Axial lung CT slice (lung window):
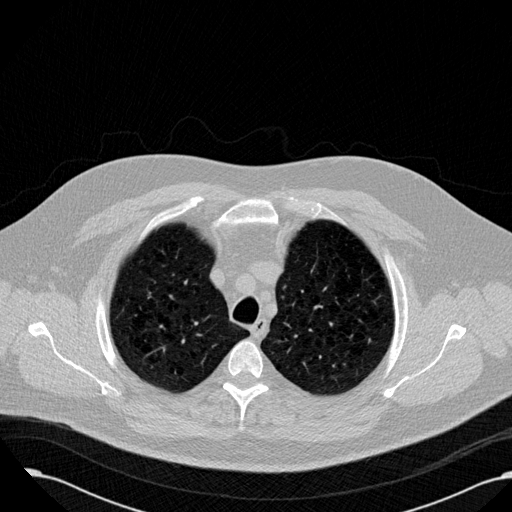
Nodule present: no